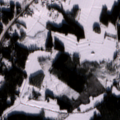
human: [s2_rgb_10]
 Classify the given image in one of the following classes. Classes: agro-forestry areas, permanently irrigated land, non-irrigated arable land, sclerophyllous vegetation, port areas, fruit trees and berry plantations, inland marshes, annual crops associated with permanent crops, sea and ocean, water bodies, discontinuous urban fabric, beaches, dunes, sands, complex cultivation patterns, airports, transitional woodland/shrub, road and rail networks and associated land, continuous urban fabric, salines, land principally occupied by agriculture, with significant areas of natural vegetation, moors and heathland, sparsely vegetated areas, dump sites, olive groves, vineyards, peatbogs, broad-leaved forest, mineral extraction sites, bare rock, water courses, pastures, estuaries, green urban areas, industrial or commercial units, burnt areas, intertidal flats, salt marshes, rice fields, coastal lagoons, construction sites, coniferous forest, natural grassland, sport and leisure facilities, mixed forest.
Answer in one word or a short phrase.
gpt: discontinuous urban fabric, non-irrigated arable land, land principally occupied by agriculture, with significant areas of natural vegetation, mixed forest